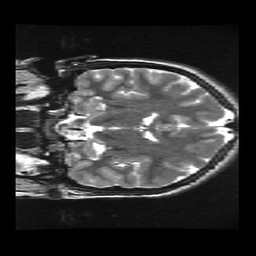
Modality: T2w
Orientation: coronal
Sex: female
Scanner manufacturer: ge
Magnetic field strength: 3 T
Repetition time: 5 s
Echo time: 0.1015 s